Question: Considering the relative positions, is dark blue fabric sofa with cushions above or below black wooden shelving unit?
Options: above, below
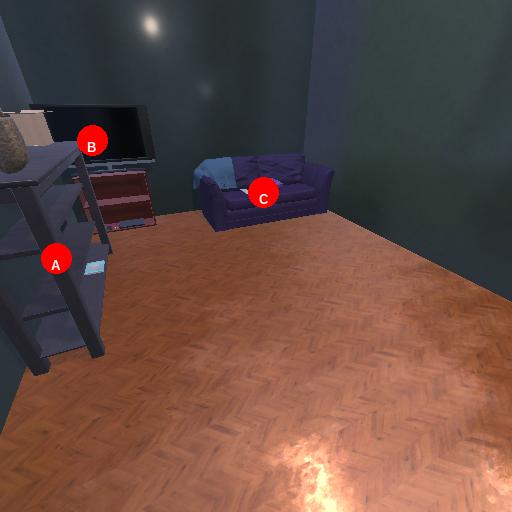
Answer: above